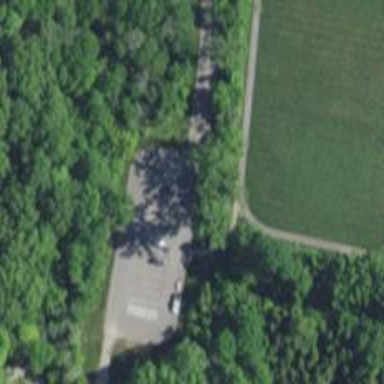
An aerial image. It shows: Cycleway.